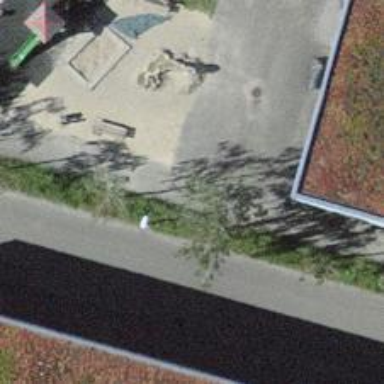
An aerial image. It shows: Footway with cobblestone surface.